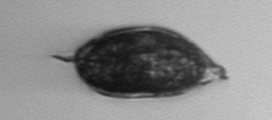
Label: Prorocentrum_micans